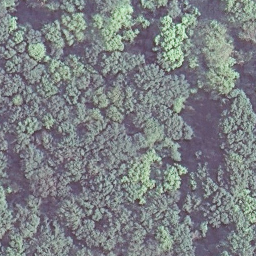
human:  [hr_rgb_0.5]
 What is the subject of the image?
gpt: forest